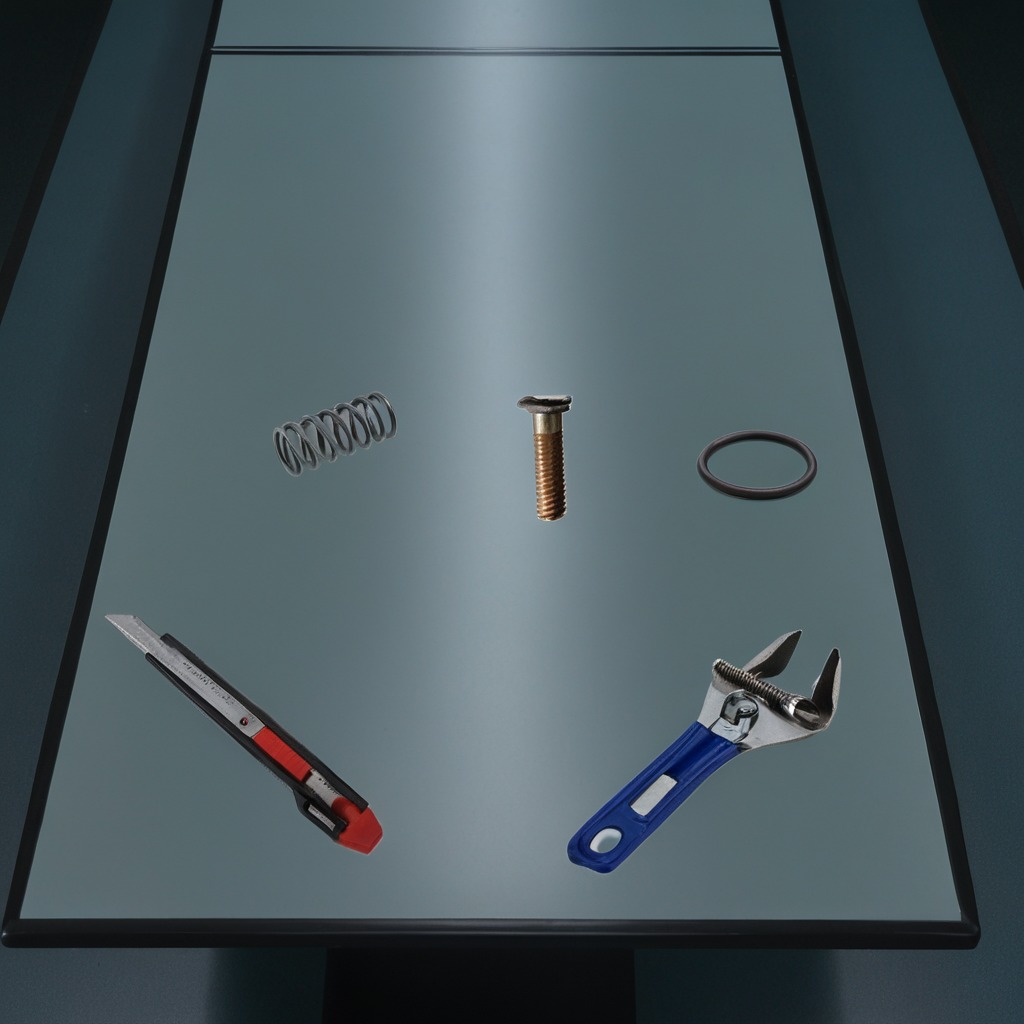
A rubber Oring, a utility knife, a metal machine screw, a coiled metal spring, and a wrench are lying on the clean empty table in a railway signal maintenance room lit by harsh overhead fluorescents.